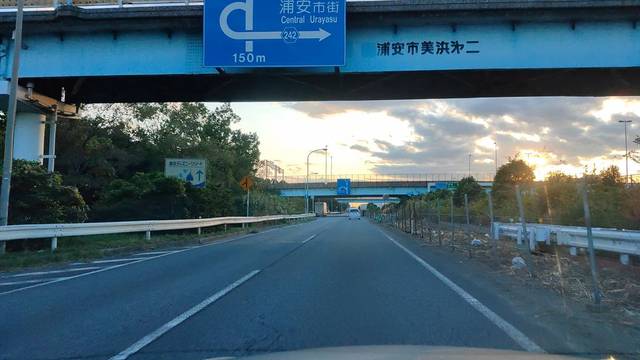
Region: Japan
Coordinates: 35.656, 139.91